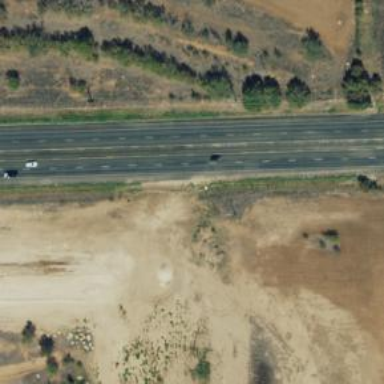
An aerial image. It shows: Primary highway.